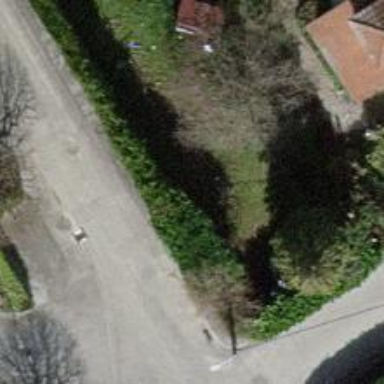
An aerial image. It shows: Pole with trash around it.